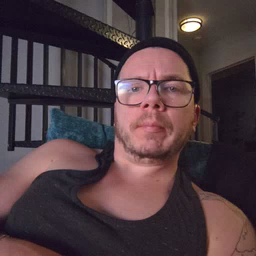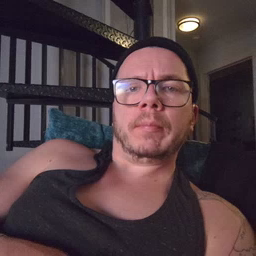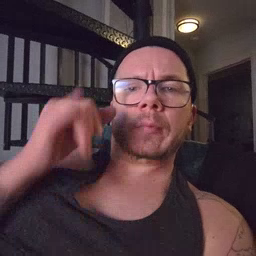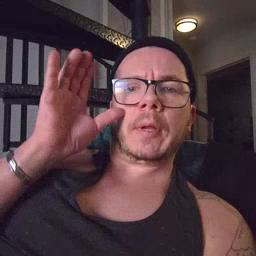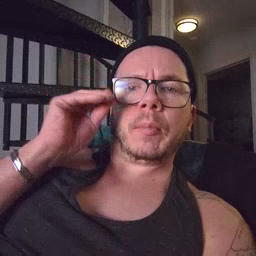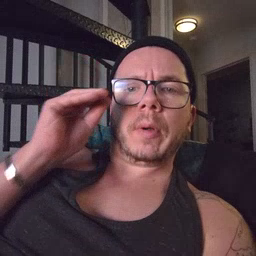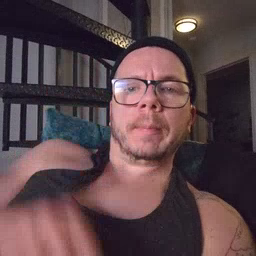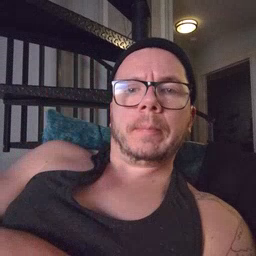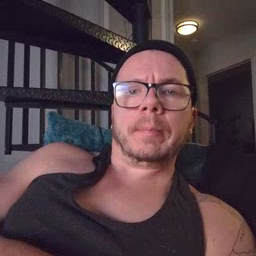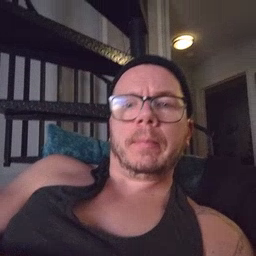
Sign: cowboy